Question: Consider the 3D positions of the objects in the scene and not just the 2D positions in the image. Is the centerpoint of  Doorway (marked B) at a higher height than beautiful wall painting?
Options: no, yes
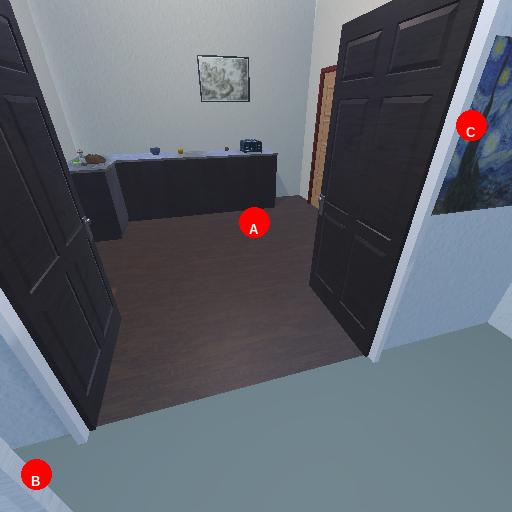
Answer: no